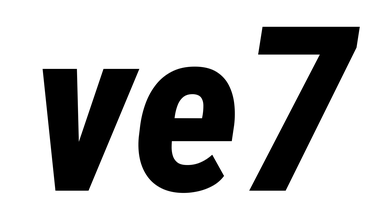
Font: Roboto-Italic_Condensed_ExtraBold_Italic